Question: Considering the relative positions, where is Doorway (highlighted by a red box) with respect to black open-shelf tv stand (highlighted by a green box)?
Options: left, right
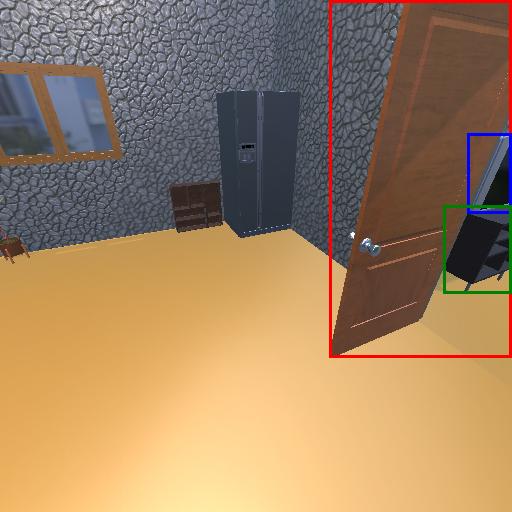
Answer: left